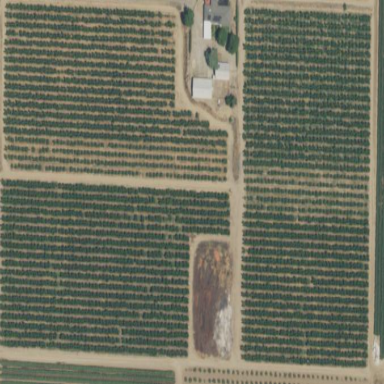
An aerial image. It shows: Orchard with nectarine trees.